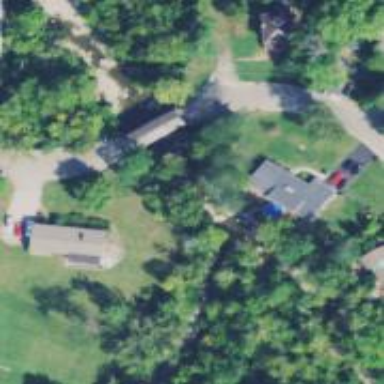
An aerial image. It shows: Covered bridge on residential road.